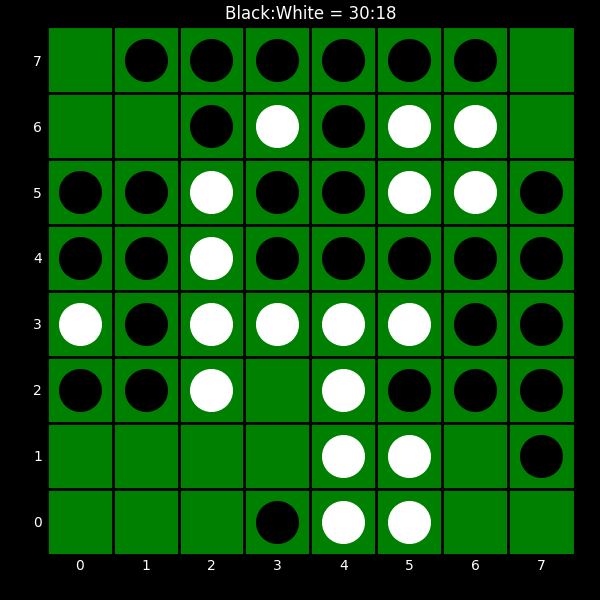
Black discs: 30
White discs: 18